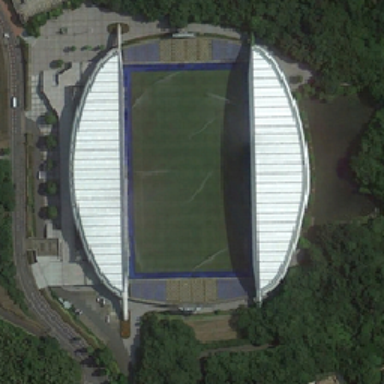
A large playground surrounded by forests .